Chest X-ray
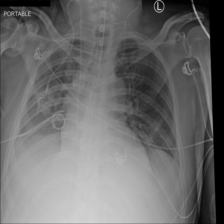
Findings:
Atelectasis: positive
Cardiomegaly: negative
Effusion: positive
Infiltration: positive
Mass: negative
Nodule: negative
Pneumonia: negative
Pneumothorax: negative
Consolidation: negative
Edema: negative
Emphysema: negative
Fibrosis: negative
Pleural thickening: negative
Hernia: negative